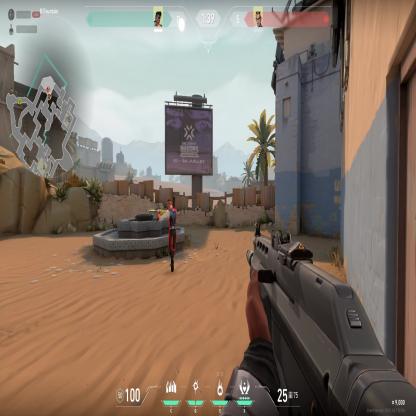
Label: enemy